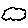
Label: cloud